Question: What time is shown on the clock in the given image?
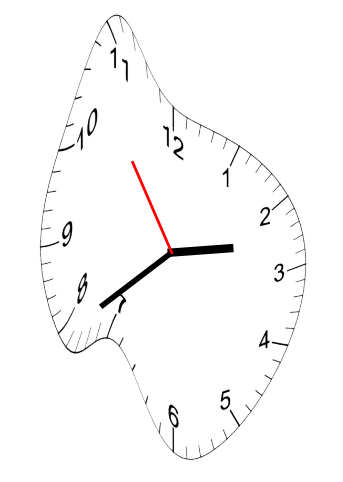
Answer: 02:38:54